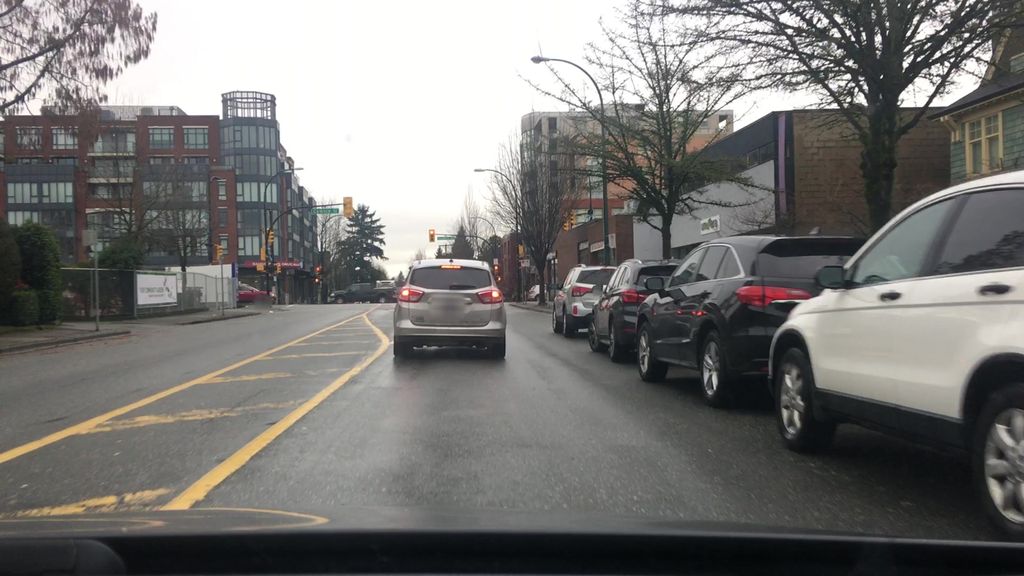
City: vancouver